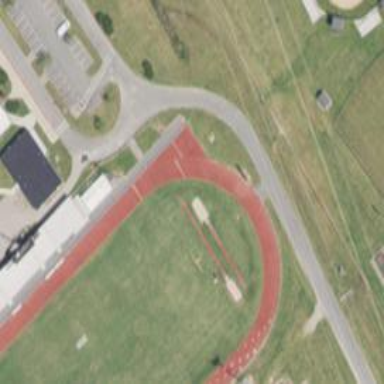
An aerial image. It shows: Track in leisure land.